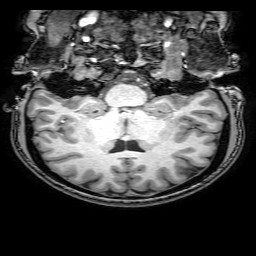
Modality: T1w
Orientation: sagittal
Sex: female
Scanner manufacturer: philips
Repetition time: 0.008177 s
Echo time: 0.00374 s